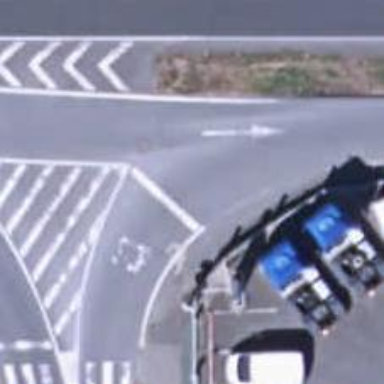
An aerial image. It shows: Stop road.